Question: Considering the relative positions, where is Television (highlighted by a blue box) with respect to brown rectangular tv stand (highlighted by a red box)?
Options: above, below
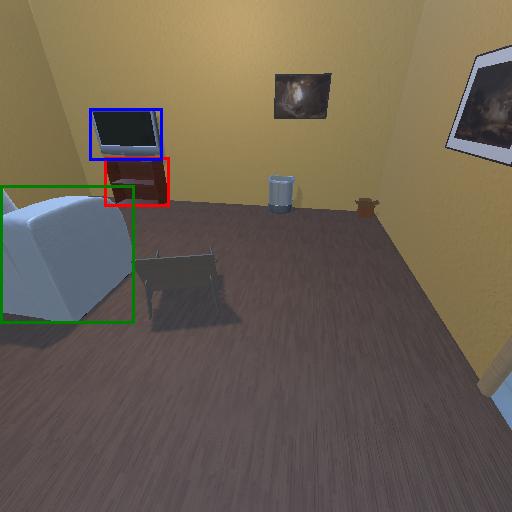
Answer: above